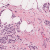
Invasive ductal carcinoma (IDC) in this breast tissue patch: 1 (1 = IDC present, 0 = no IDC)